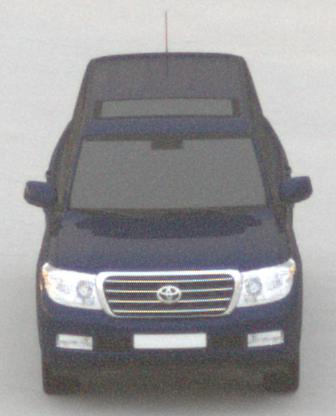
Make: Toyota
Model: Land Cruiser V8 4.7
Detailed model: Land Cruiser V8 (J20)
Model produced from: 2008/03
Model produced until: 2009/11
Doors: 5
Color: blue
Road condition: dry road
Daytime: sunrise or sunset
Contrast: low contrast